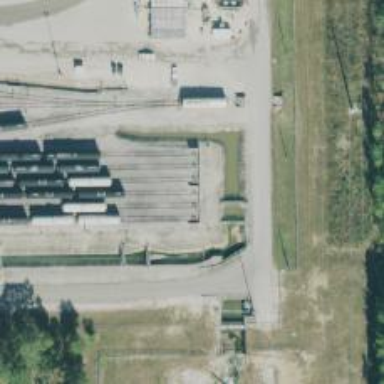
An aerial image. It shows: Railway spur service.